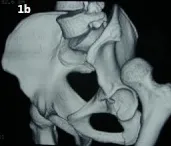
CT image, 3D CT image depicting the position of the femoral head.
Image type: radiology (ct)